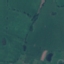
Land use / land cover: Pasture